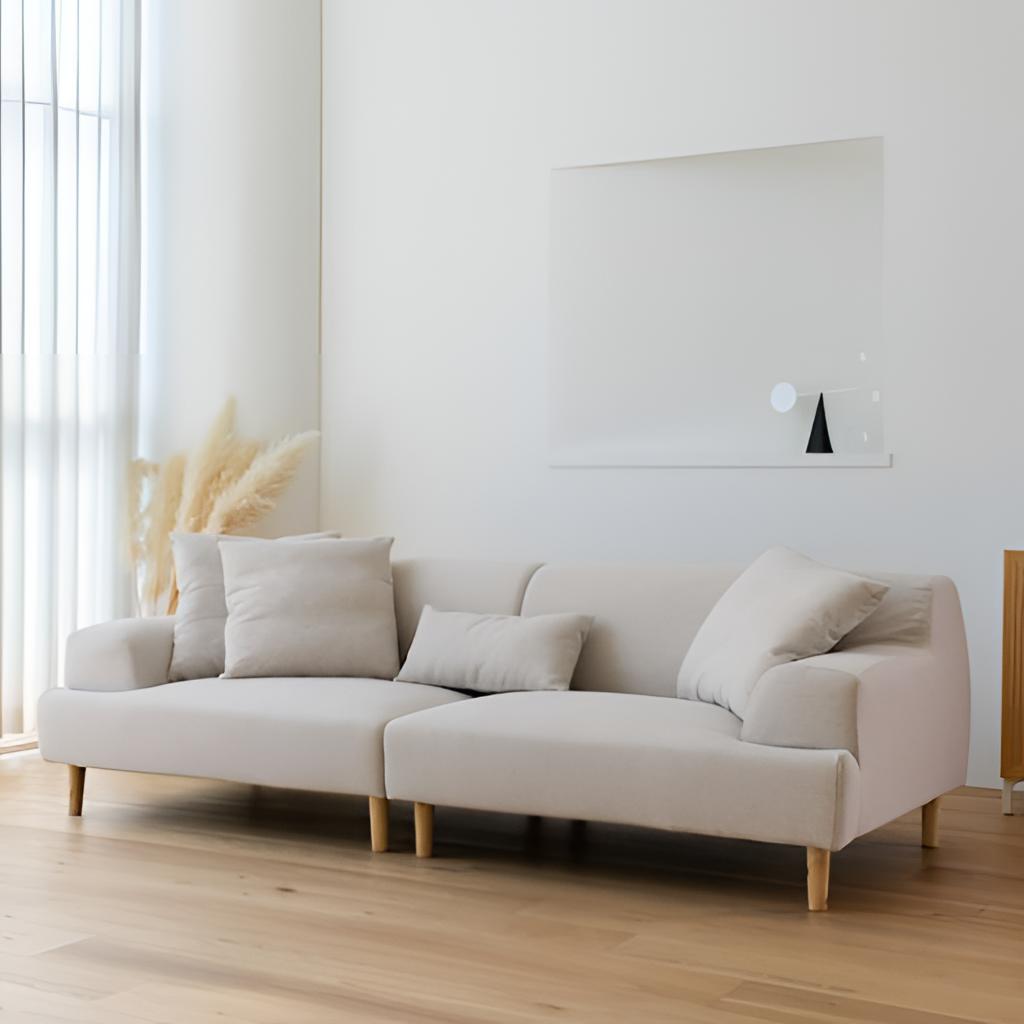
living room, beige fabric sofa, wood flooring, with plank pattern, beige paint wallpaper, with solid pattern, minimalist